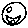
Label: smiley face